Question: I have html table like :

Now I want to change row selection with up/down key & as well as scroll in j query/ java script .
Any one tell me how can it possible!
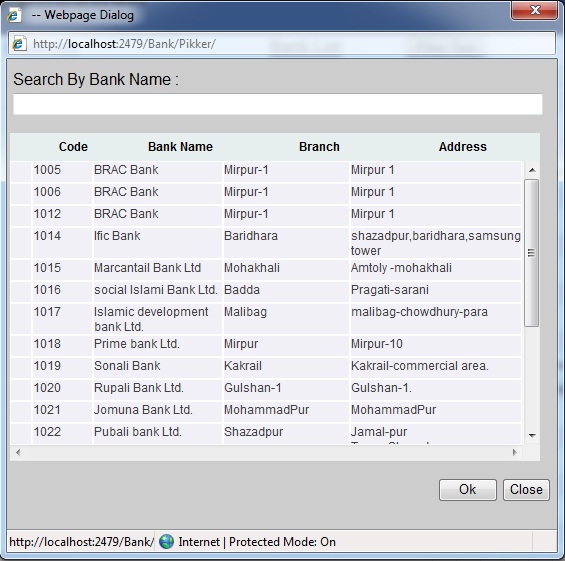
Answer: '''
$(document).keydown(function(event) {
switch (event.keyCode) {
case 38: /*Function for selecting when arroup*/ break;
case 40: /*Function for selecting when arrowdown*/ break;
}
});
'''
Do you mean something like this?